Interaction volume radius: 5 \u00c5
Interaction volume height: 15 \u00c5
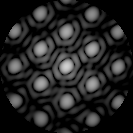
Disorder parameter: 0.04696